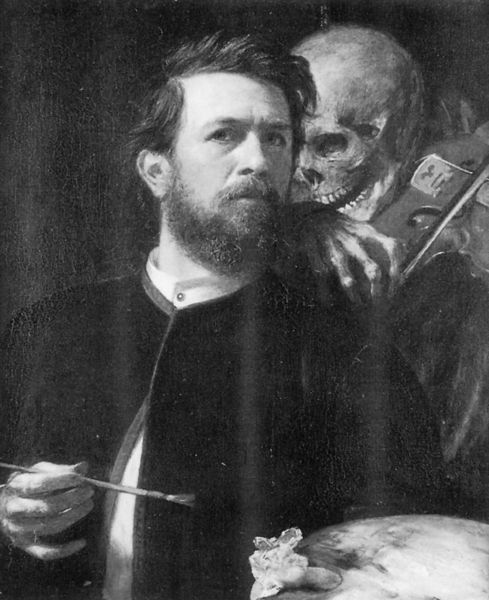
Titel: Selbstbildnis mit fiedelndem Tod
Künstler: Arnold Böcklin
Institution: Berlin, Staatliche Museen, Nationalgalerie
Schlagwörter: mann, bar, mund, nase, ohr, tuch, bart, hemd, jacke, augen, schädel, tod, vollbart, spiegel, knopf, white, black, collar, painting, maler, selbstporträt, vanitas, vergänglichkeit, palette, pinsel, geige, hand, selbstportrait, skelett, totenkopf, zähne, man, netherlands, death, baroque, black and white, coat, beard, jacket, fiedel, painter, hören, malend, paint, evil, skeleton, bones, skull, knochenhand, violin, paintbrush, memento mori, pallete, medieval death consultation